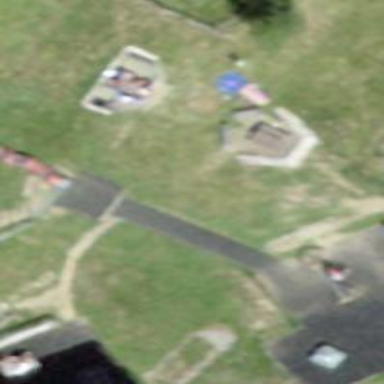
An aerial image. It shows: Playground area for leisure activities on the land.